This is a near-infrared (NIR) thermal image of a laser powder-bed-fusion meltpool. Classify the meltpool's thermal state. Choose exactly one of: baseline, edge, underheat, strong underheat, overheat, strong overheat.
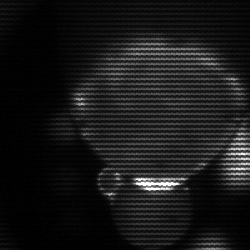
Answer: edge